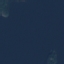
Label: SeaLake